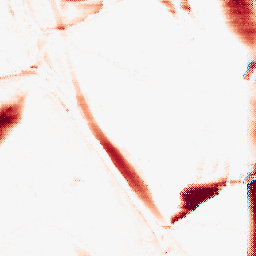
Category: morphological
Decomposition family: morphological_rect
Decomposition parameters: operation: opening
width: 50
height: 3
Upsampling method: regularized
Upsampling parameters: scale: 4
lambda_reg: 0.1
Upsampling scale: 4